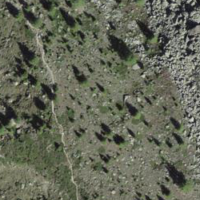
EUNIS habitat code: 26
Species observed at this site:
Euphrasia alpina